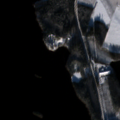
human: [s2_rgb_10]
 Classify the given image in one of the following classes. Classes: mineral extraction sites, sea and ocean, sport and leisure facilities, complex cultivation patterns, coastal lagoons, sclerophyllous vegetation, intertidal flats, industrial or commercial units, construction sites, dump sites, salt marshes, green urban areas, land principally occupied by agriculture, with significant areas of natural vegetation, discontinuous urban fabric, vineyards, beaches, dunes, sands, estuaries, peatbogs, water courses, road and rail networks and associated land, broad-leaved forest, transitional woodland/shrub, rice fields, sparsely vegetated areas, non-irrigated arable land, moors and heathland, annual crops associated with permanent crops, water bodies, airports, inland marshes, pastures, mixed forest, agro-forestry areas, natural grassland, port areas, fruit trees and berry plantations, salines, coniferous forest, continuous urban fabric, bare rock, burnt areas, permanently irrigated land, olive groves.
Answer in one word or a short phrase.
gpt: non-irrigated arable land, mixed forest, water bodies